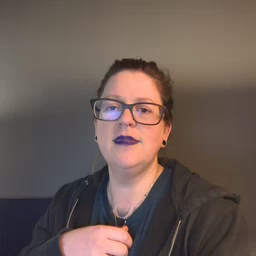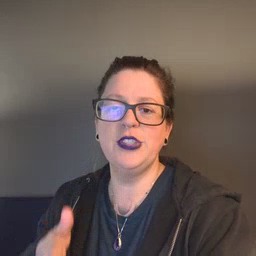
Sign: person